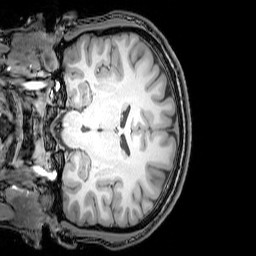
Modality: T1w
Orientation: coronal
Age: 21
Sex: male
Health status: healthy
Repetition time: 0.081 s
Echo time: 0.037 s